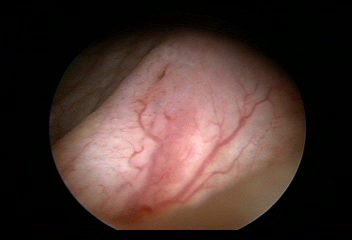
Modality: WLC
Class: Anatomical landmarks
Subclass: UreteralOrifice
Bladder cancer association: No
Annotated structures: Left ureteral orifice